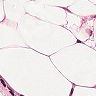
Metastatic tissue present: yes